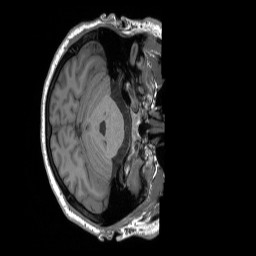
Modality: T1w
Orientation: axial
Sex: male
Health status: ill
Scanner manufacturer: siemens
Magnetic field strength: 3 T
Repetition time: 1.66 s
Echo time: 0.00254 s